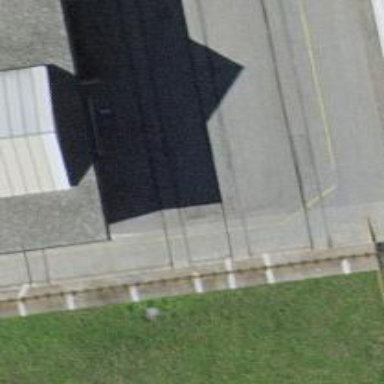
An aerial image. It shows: Narrow-gauge railway with one track passing through yard.